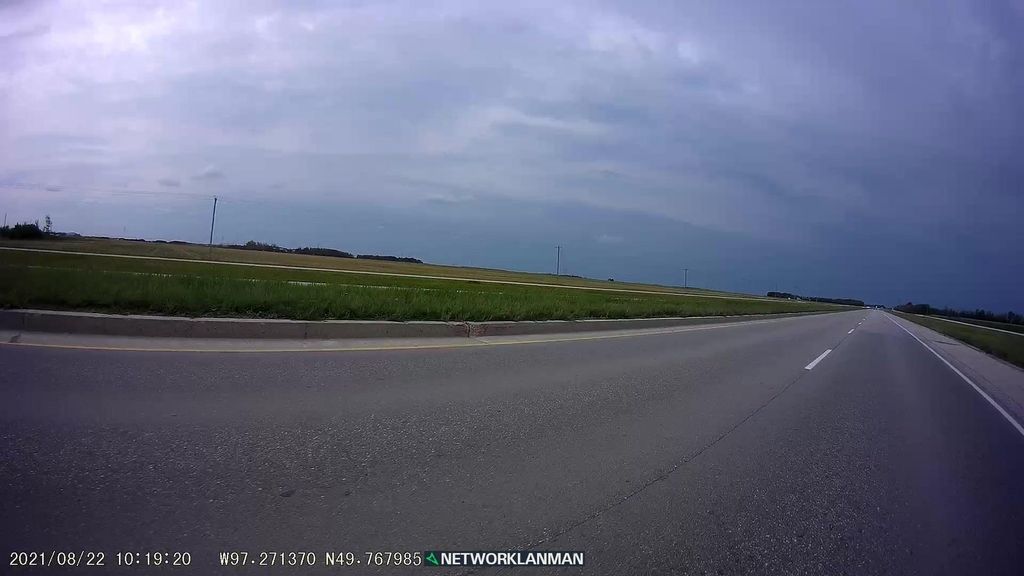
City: winnipeg